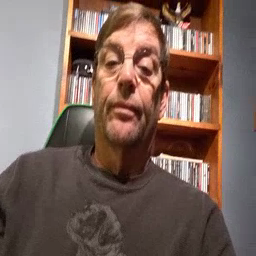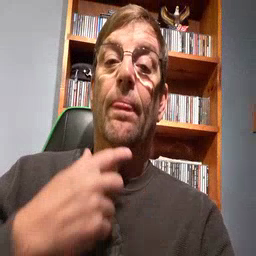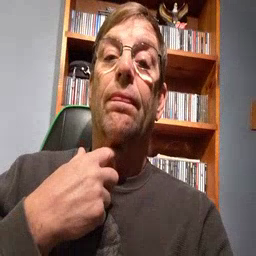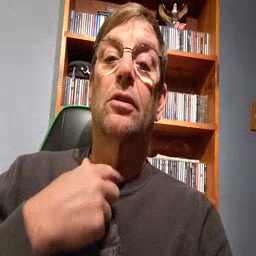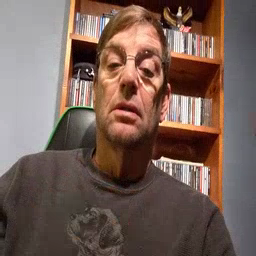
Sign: thirsty